Question: We have an applet that is interacting with a printer that shows a security warning once for all users except one. This user has to click "OK" for the security warning 6 times. Here's a screenshot of the warning:

From what I've gathered, there are two approaches to getting around the warning:
1. Sign the applet
2. Update the user's java security file under their user profile on their hard drive
What are the pros and cons of using either of these approaches? Is one of them the preferred approach? Is one simpler and quicker to implement than the other?
It looks like we're going to go down the route of signing the applet.
Is it possible to use the same certificate that is on the web server to sign the applet?
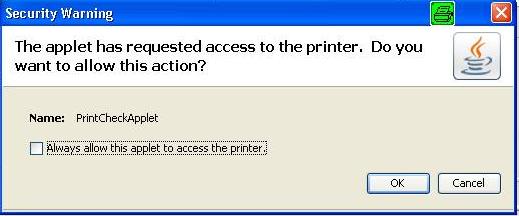
Answer: Its possible some policy enforcement in IE is preventing the "Always allow..." checkbox from saving that choice.
As for the pros/cons, as I see it:
1. Signing your app: Requires a certificate. If its self-signed, you will have other errors most likely in the browser, but I think you have avoid this by including your custom cert, or the certificate root, in the broswer.
2. Updating user's security file: Never really done this, but it seems like a nightmare to maintain if you have a lot of users...plus it seems like a lot of manual work.